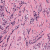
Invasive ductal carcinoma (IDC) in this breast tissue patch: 1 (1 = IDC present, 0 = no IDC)